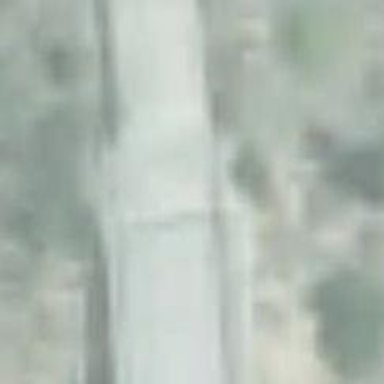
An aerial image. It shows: Paved track road crossing over bridge.